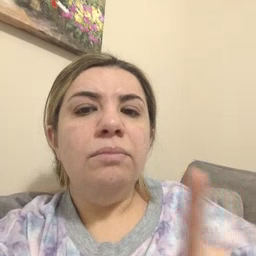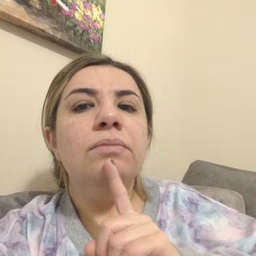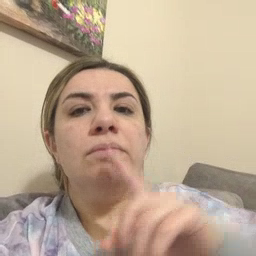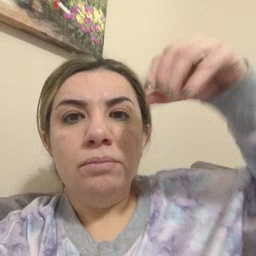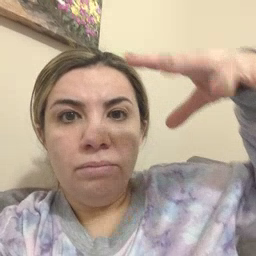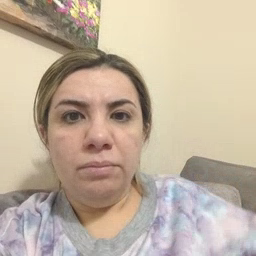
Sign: lamp